Interaction volume radius: 5 \u00c5
Interaction volume height: 10 \u00c5
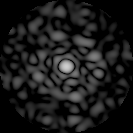
Disorder parameter: 0.8562